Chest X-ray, PA view. Patient: 28 years old, sex F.
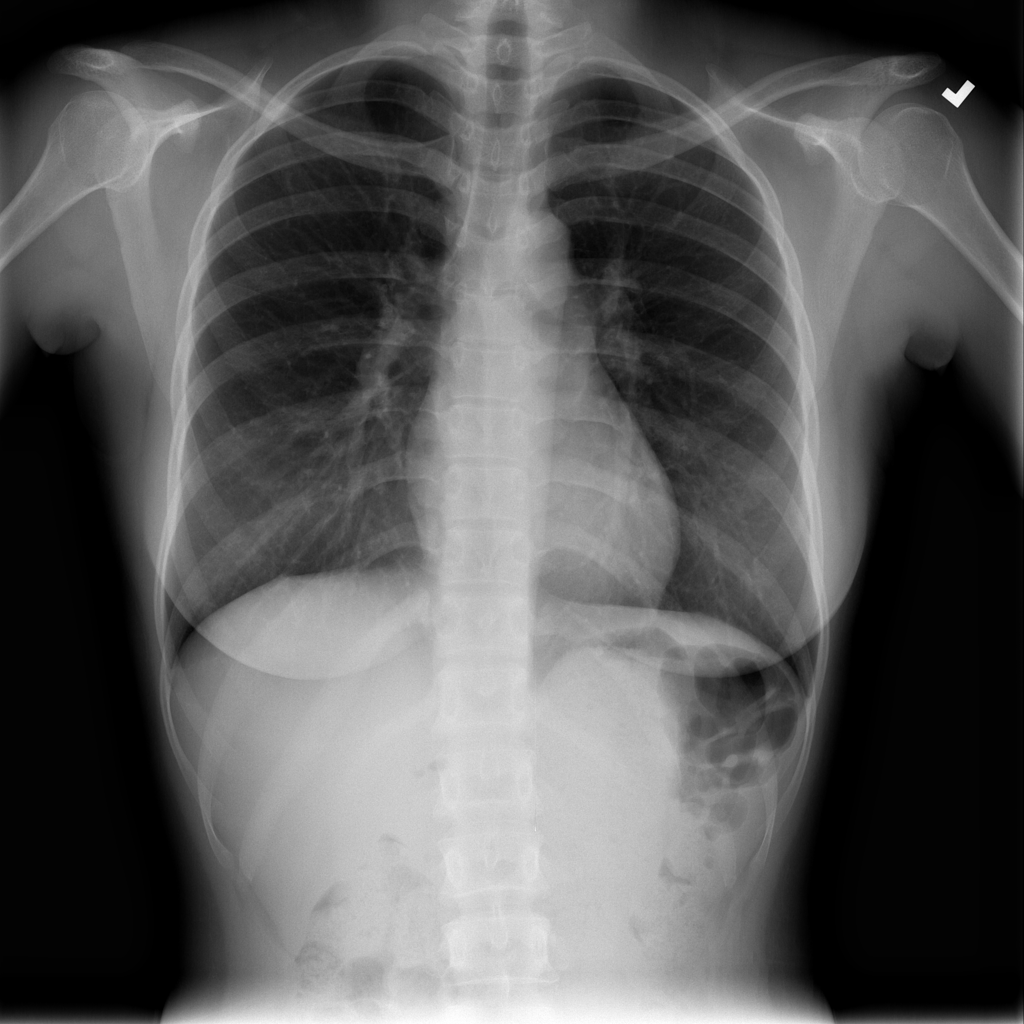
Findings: No Finding